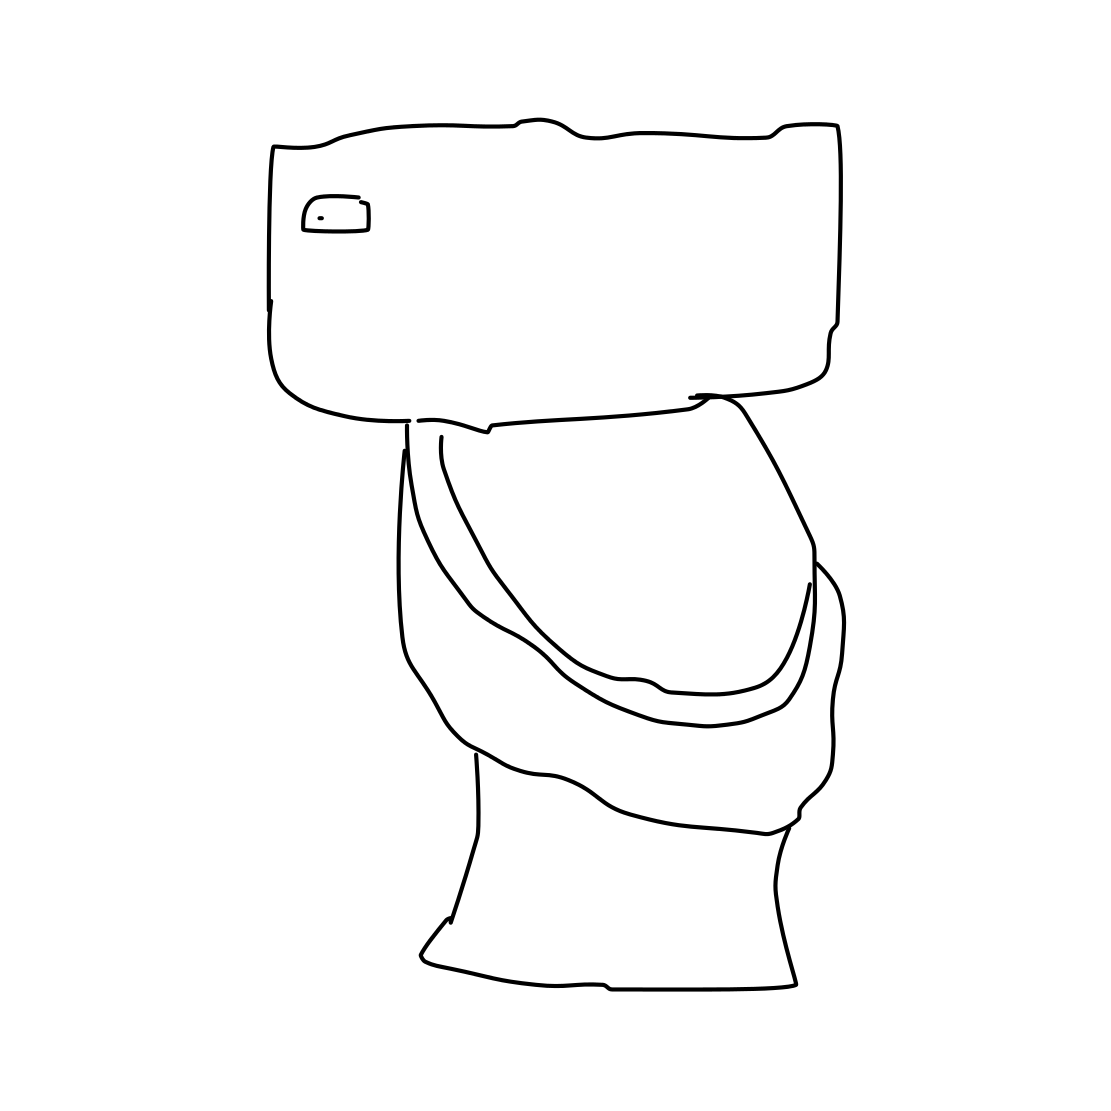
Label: toilet